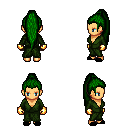
a pixel art fantasy rpg character, female body template, human, tanned skin, green robe, metal pants, green extra-long topknot hairstyle, gold gloves, black slippers, four views (front, back, left, right), 2x2 character sprite sheet, small pixel art, hard edges, no anti-aliasing